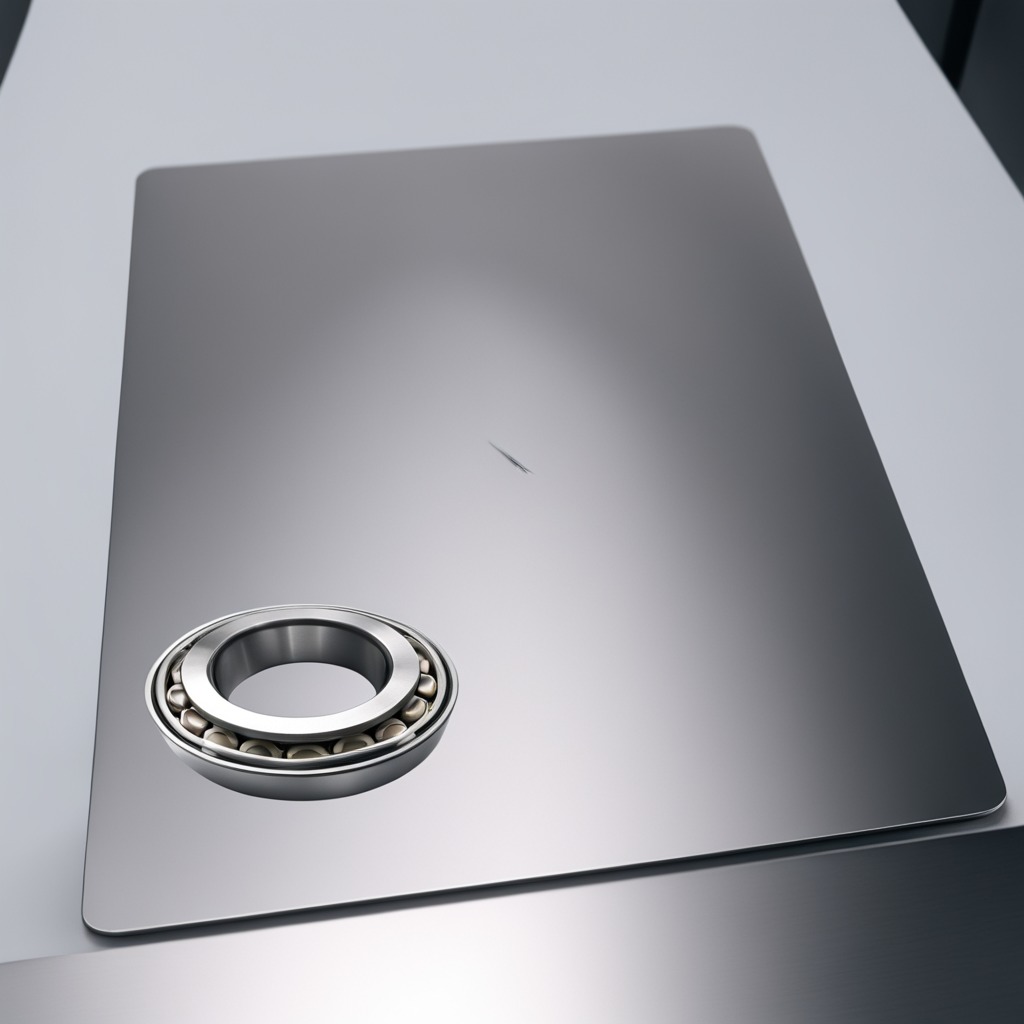
A metal ball bearing is lying on a stainless steel table in a high-end prototyping lab.